Interaction volume radius: 5 \u00c5
Interaction volume height: 30 \u00c5
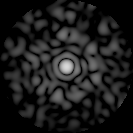
Disorder parameter: 0.8286